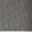
Piece: xx